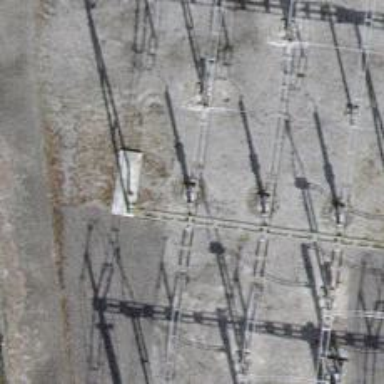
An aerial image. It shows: Insulator used in power equipment.